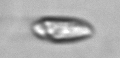
Label: Katodinium_or_Torodinium